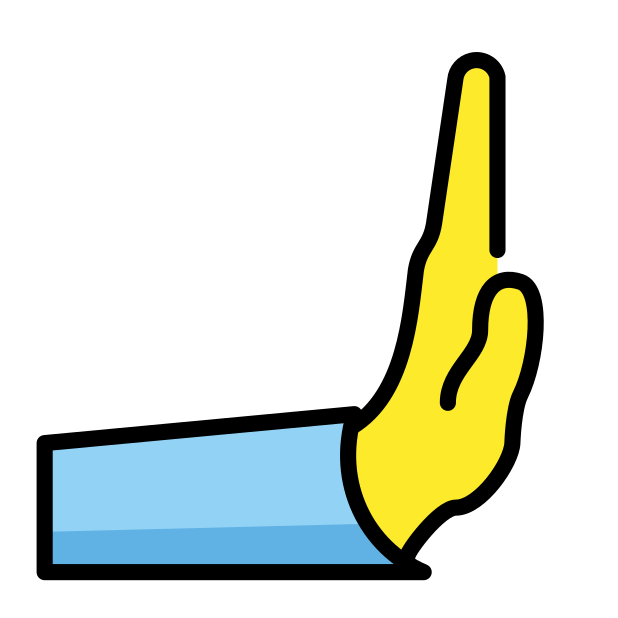
Emoji: 🫸
Name: rightwards pushing hand
Unicode: 0x1faf8